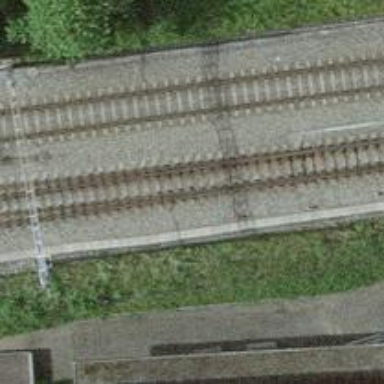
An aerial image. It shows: Single railway track with electrification through contact line.